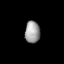
Tissue: lung
Cell type: Epithelial cells
Senescence score: 0.1892
Nuclear area (px): 329
Mean DAPI intensity: 153.754